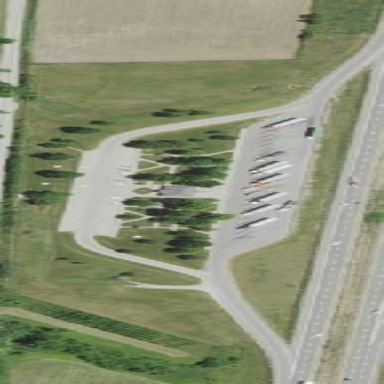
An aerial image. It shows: Rest area on the road.